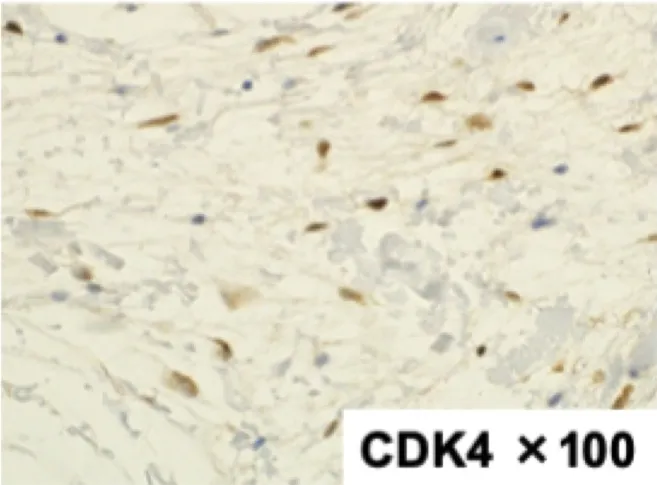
(C) Cyclin-dependent kinase-4 immunostaining (100x magnification).
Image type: pathology (immunostaining)